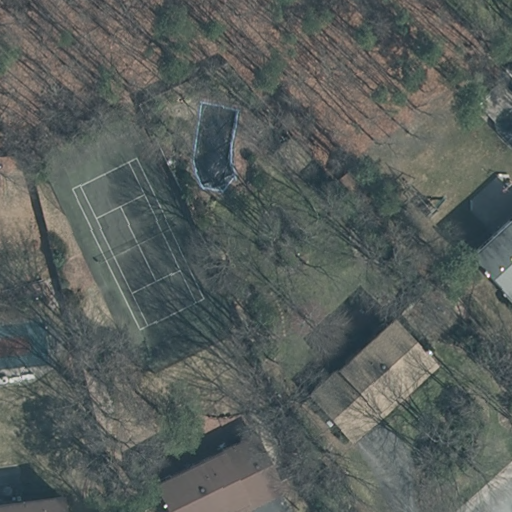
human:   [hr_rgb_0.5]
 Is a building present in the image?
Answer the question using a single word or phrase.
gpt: yes

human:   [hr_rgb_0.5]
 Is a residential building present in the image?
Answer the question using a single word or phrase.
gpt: yes

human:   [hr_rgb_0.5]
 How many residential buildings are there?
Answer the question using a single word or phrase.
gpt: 4

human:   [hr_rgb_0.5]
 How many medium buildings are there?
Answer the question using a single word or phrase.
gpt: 3

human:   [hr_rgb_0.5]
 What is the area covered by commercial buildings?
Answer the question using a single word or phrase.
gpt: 0m2

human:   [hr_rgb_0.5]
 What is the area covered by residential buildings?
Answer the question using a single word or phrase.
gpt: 774m2

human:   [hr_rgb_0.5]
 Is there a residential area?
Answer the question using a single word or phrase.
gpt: yes

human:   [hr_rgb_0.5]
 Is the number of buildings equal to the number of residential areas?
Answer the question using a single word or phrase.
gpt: no

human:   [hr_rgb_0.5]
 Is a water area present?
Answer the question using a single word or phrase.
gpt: no

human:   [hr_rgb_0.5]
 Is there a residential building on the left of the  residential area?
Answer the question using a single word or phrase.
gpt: no

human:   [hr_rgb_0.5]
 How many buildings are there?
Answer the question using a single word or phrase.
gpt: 4

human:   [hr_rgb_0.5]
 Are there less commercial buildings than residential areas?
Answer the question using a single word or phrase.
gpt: yes

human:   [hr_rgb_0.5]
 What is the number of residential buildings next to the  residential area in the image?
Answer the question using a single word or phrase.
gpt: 4

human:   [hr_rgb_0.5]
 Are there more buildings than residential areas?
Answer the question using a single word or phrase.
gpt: yes

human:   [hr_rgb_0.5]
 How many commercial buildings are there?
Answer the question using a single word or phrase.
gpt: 0

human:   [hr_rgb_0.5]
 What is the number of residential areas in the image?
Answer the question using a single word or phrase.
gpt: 1

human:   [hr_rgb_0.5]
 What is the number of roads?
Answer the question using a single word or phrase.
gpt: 0

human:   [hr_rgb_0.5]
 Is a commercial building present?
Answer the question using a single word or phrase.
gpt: no

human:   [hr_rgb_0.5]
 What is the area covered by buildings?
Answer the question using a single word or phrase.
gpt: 774m2

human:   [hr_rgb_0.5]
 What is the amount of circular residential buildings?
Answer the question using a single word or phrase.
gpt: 0

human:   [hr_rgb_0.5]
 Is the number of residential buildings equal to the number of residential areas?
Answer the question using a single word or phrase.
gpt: no

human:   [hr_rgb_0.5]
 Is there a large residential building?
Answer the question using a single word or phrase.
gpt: no

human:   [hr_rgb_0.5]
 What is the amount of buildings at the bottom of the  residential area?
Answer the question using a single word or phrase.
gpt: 4

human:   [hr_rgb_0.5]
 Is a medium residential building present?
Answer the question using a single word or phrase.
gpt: yes

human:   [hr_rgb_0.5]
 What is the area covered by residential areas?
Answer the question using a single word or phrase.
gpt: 10639m2

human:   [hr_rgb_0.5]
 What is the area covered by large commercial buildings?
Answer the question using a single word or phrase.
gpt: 0m2

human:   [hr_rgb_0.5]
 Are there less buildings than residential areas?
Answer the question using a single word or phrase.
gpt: no

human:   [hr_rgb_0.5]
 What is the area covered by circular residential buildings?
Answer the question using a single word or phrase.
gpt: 0m2

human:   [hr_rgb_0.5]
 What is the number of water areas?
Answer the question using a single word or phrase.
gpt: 0

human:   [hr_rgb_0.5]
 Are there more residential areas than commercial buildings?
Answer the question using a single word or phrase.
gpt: yes

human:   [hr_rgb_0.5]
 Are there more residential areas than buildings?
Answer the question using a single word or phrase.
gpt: no

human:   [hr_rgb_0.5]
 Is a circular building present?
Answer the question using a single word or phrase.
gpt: no

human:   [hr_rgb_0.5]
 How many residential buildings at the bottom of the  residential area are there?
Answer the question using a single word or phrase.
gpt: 4

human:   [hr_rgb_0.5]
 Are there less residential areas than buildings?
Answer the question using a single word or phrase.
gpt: yes

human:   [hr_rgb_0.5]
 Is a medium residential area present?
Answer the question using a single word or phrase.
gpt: no

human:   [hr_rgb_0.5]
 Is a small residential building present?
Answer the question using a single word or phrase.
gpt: yes

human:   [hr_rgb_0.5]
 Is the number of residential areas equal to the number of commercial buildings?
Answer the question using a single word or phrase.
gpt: no

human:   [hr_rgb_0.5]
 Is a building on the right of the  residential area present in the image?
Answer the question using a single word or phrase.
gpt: yes

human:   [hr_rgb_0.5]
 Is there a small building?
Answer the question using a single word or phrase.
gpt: yes

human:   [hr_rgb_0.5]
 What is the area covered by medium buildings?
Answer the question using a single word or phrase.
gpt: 759m2

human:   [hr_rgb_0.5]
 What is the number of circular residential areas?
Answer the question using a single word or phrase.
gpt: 0

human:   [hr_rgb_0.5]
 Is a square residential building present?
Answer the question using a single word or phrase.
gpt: no

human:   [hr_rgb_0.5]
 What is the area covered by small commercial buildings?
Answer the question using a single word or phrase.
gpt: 0m2

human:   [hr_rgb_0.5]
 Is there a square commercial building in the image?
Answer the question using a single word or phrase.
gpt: no

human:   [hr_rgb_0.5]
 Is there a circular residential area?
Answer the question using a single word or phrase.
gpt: no

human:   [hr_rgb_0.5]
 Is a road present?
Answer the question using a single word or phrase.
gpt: no

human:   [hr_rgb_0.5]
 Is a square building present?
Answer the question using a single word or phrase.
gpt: no

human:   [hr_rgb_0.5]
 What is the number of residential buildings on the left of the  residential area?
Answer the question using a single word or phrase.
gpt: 0

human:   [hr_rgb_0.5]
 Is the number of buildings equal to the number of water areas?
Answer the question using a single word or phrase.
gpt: no

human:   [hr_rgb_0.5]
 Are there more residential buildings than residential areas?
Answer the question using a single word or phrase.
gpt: yes

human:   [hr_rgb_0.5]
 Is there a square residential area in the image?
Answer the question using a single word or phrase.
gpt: no

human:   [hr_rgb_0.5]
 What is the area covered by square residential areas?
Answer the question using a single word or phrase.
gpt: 0m2

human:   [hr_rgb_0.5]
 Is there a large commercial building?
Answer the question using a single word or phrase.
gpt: no

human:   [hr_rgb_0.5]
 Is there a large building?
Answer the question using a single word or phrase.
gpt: no

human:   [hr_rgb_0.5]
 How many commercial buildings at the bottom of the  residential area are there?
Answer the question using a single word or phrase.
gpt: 0

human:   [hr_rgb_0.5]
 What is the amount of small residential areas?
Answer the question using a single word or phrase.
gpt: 0

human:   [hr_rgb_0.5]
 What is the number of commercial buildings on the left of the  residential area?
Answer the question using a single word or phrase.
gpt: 0

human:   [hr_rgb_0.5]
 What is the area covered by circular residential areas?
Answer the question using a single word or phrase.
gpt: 0m2

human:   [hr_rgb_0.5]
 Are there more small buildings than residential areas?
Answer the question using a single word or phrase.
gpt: no

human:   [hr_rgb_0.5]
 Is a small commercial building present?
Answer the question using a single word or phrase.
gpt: no

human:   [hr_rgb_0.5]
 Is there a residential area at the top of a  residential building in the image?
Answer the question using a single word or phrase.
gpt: yes

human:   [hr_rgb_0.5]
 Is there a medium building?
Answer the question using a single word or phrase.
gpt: yes

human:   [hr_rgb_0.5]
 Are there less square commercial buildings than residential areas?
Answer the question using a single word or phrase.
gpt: yes

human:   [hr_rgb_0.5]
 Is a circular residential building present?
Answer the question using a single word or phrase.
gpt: no